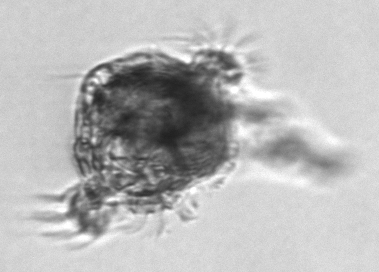
Label: zooplankton